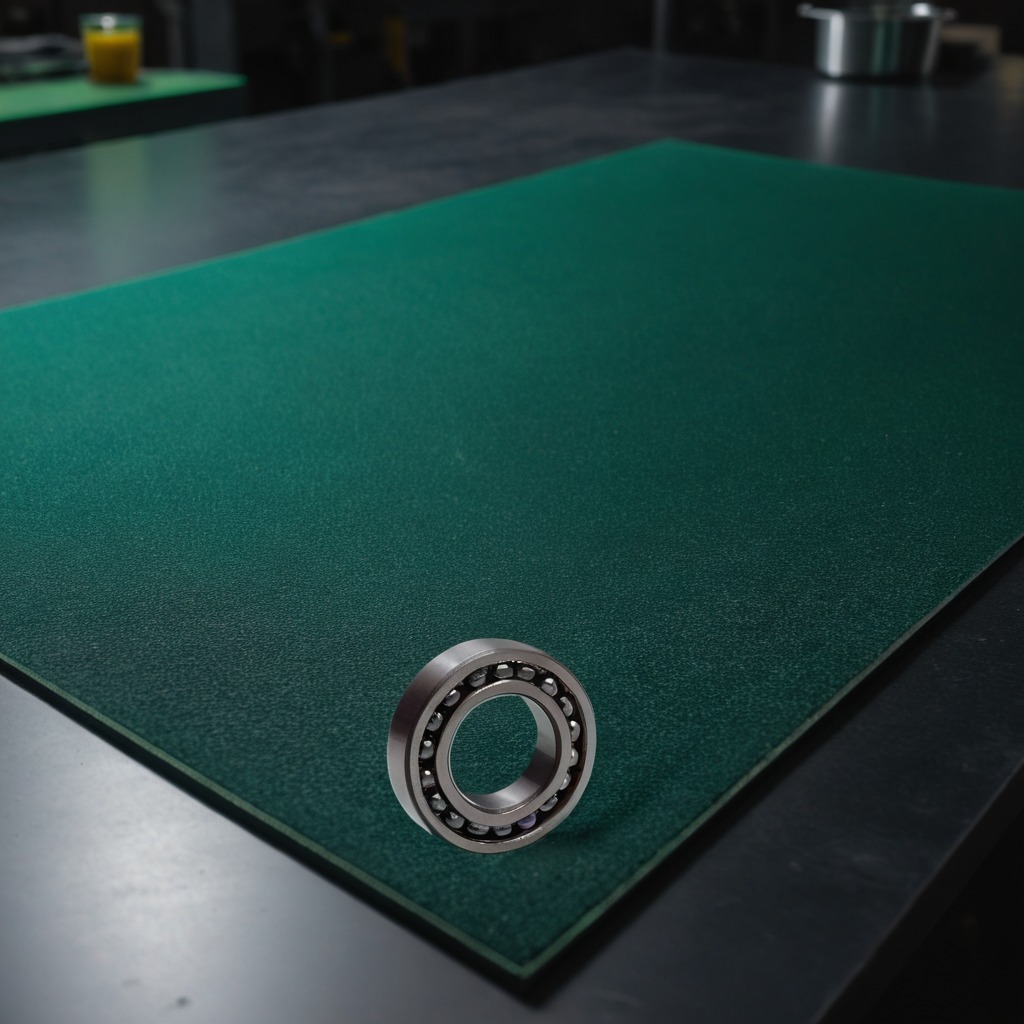
A metal ball bearing lies on a green rubber mat on a clean granite tabletop inside a workshop at night.